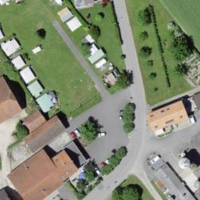
EUNIS habitat code: 54
Species observed at this site:
Corvus corone
Turdus merula
Sturnus vulgaris
Hirundo rustica
Cuculus canorus
Pica pica
Phoenicurus ochruros
Delichon urbicum
Passer domesticus
Agrostemma githago
Falco tinnunculus
Motacilla alba
Carduelis carduelis
Columba palumbus